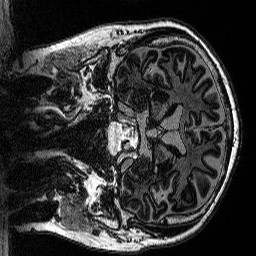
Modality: MP2RAGE
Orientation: coronal
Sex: male
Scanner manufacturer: siemens
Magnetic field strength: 3 T
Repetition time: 5 s
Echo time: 0.00292 s